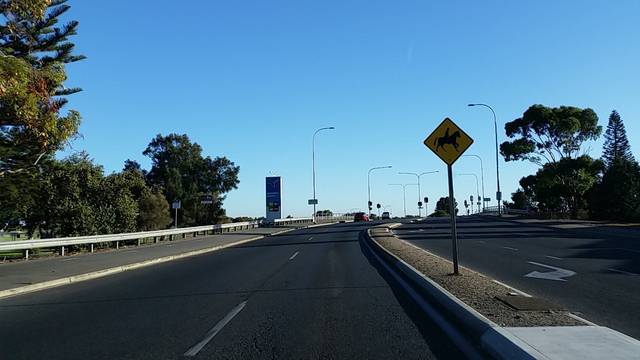
Region: Australia
Coordinates: -34.964, 138.517